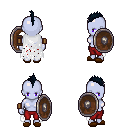
a pixel art fantasy rpg character, female body template, dark elf, purple skin, white tattered cape, red pants, raven mohawk hairstyle, leather bracers, brown slippers, shield, four views (front, back, left, right), 2x2 character sprite sheet, small pixel art, hard edges, no anti-aliasing